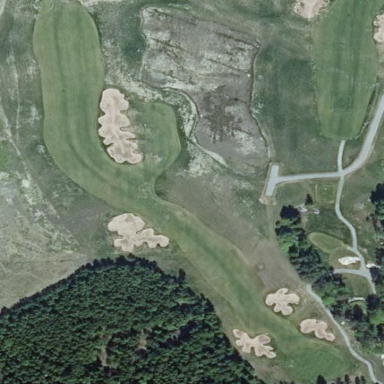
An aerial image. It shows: Golf fairway surrounded by grass.